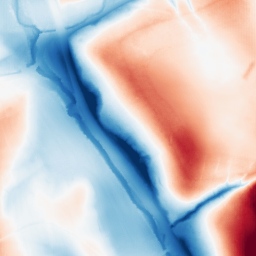
Category: classical
Decomposition family: gaussian_anisotropic
Decomposition parameters: sigma_x: 50
sigma_y: 2
Upsampling method: fft_zeropad
Upsampling parameters: scale: 8
Upsampling scale: 8